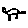
Label: cat